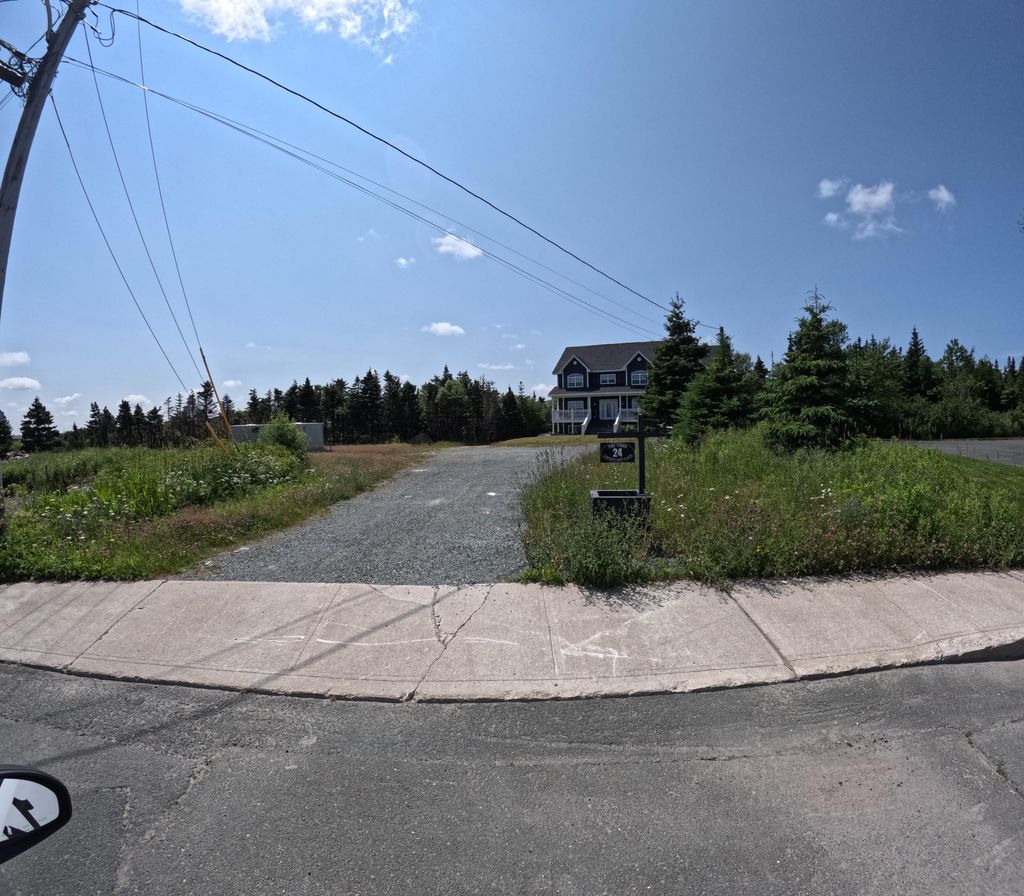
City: st_johns